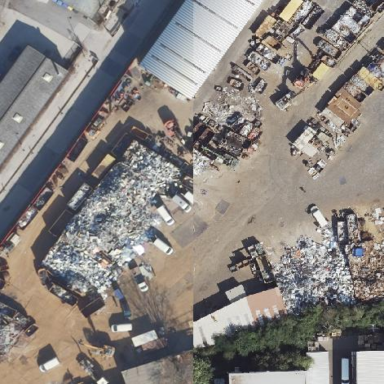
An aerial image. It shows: Scrap yard located in industrial area.